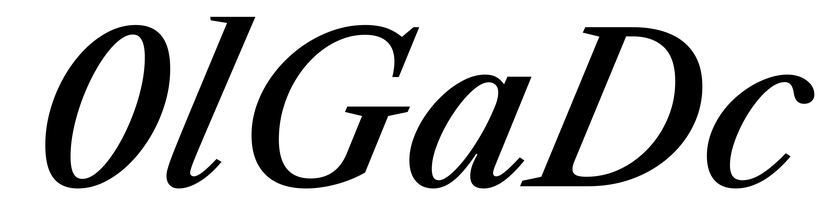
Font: LibreCaslonText-Italic_Medium_Italic